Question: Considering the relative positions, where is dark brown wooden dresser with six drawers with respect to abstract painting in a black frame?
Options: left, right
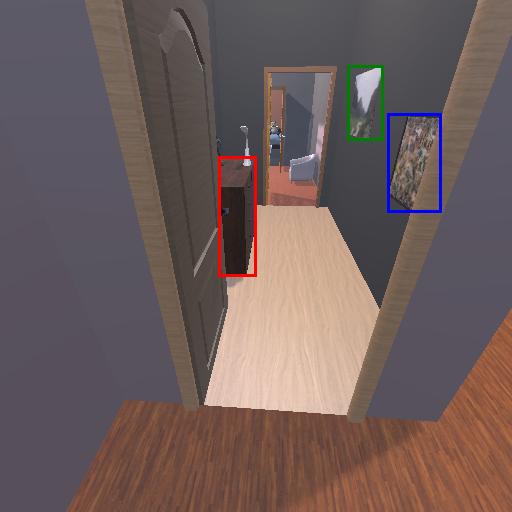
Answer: left